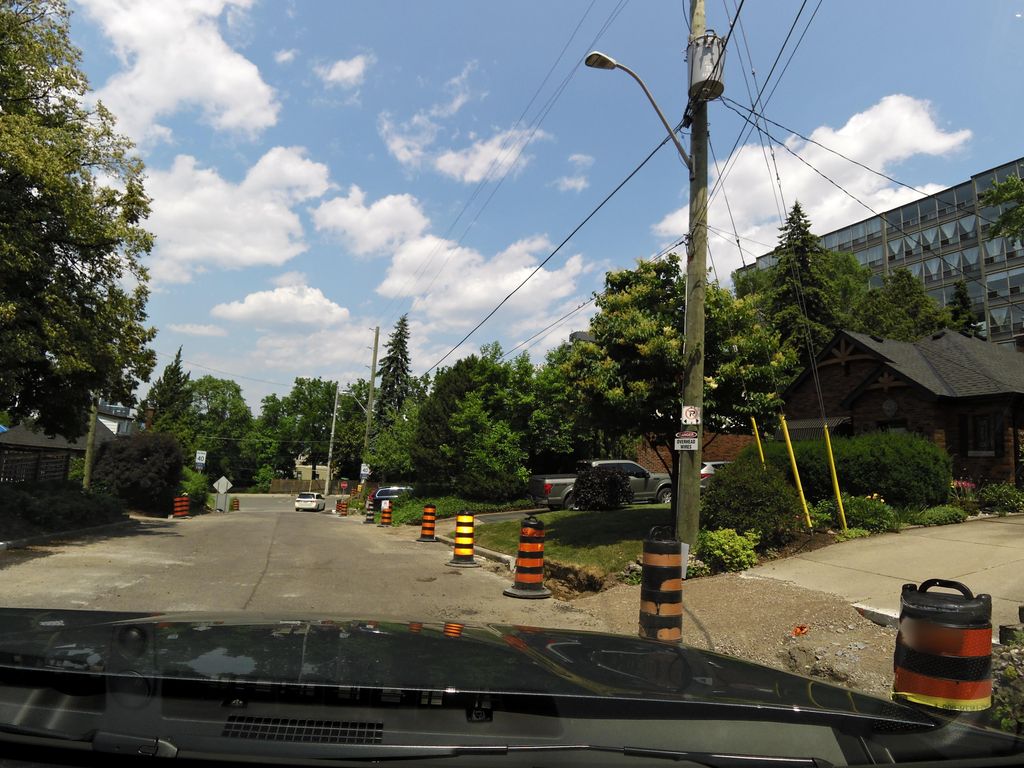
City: hamilton